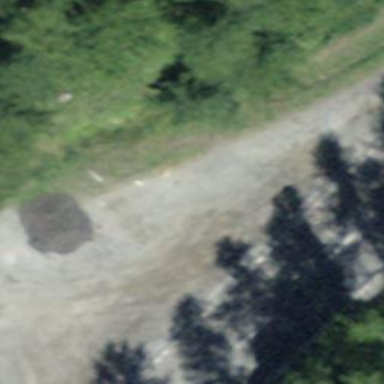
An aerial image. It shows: Parking area with gravel surface.